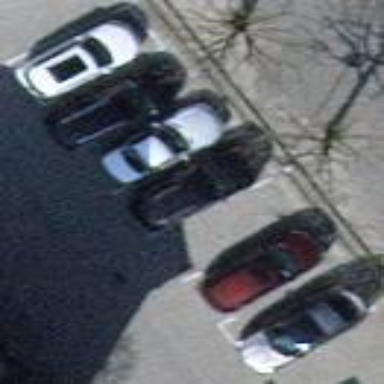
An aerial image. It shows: Parking area with surface.